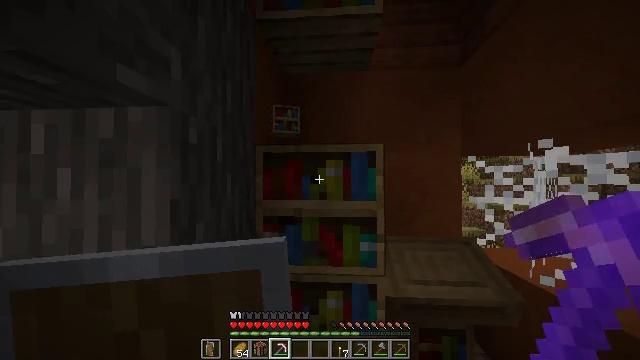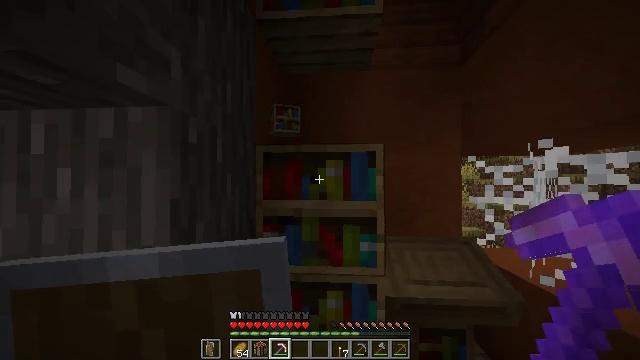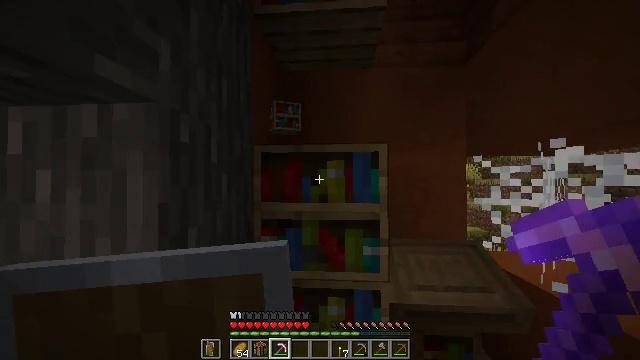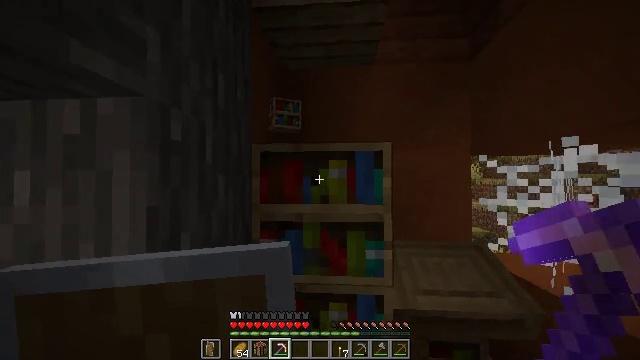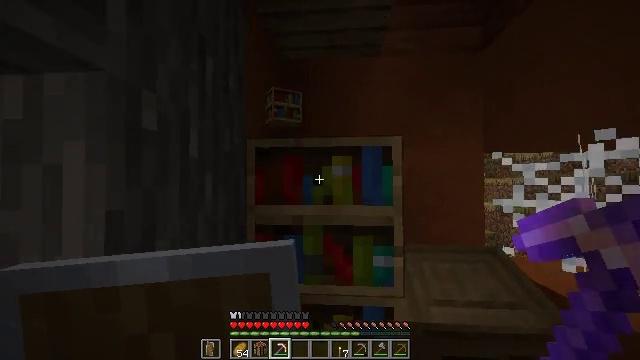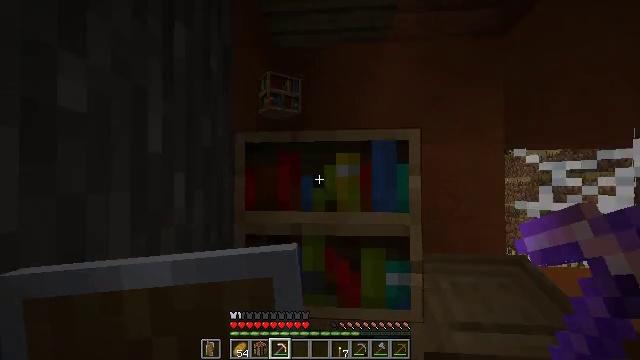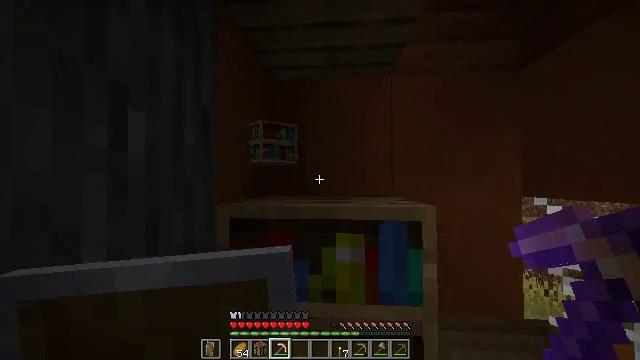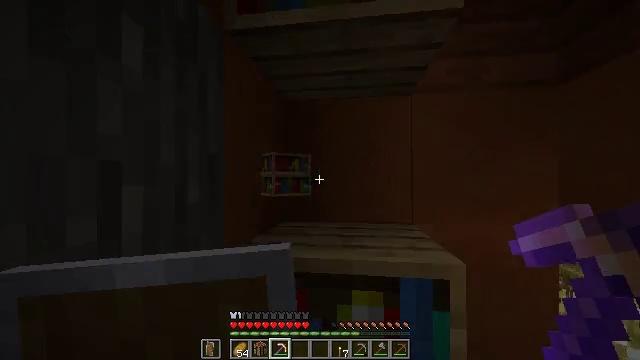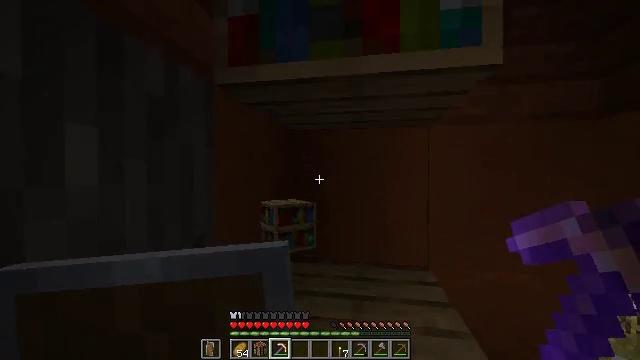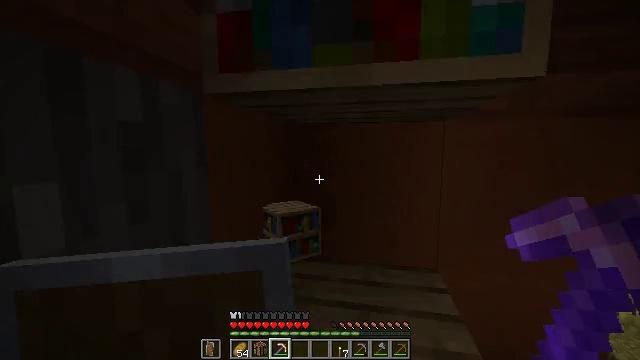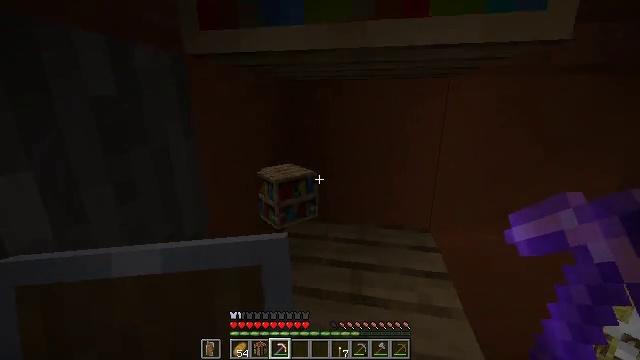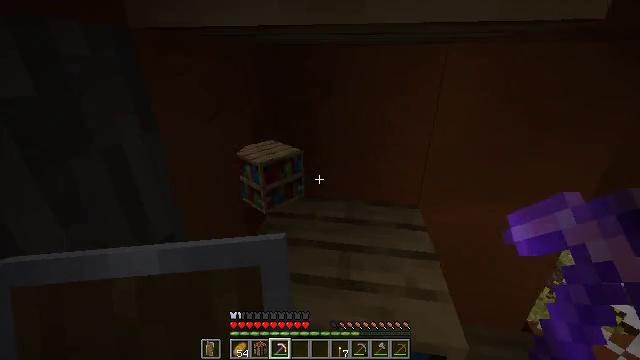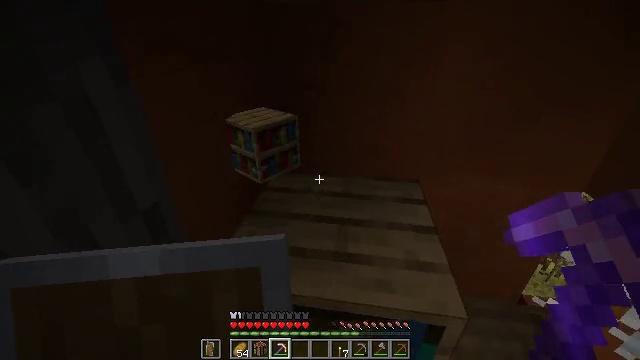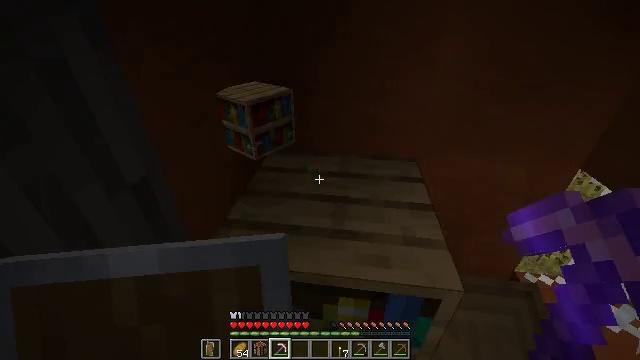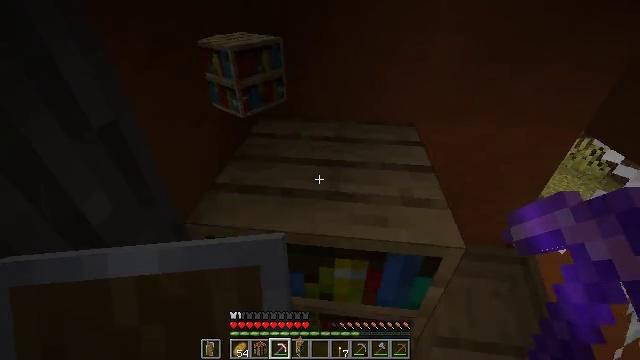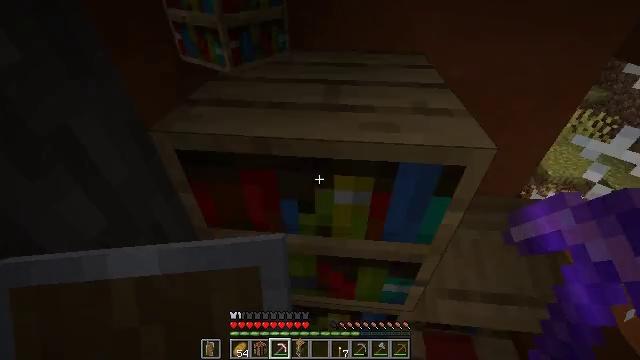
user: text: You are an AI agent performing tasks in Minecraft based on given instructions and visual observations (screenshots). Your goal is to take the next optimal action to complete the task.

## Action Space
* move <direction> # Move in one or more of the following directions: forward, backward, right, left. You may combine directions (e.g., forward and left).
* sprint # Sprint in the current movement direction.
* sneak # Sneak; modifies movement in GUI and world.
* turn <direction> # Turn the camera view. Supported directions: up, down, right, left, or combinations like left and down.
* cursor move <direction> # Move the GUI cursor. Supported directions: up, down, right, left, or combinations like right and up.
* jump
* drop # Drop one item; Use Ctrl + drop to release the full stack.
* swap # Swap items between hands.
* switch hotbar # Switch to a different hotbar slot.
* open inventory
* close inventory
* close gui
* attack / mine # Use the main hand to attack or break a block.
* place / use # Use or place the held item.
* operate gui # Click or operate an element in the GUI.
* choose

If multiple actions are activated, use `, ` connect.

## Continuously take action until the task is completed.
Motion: motion action
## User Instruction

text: Attack the bookshelf to recycle it.
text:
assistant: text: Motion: no_op
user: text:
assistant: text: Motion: move forward
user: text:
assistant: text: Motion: move forward
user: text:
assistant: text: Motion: move forward
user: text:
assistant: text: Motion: move forward
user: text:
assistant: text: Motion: move forward, jump
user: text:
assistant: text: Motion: move forward, turn left, jump
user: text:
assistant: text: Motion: move forward, turn left and down, jump
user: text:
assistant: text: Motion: move back, turn left and down
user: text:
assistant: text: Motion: move back, turn down
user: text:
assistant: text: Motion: move back, turn right and down
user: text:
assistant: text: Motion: move back, turn down
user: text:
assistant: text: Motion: move back, turn down
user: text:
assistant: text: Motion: move back, turn right and down
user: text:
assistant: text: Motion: move back, turn right and down
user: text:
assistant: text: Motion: move back, turn right and down
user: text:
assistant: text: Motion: move back, turn right and down
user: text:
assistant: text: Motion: move back, turn down
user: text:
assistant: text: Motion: move back, turn down
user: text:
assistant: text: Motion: move back, turn down
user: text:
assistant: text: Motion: move back, turn down
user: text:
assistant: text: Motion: move back
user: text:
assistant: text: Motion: move back
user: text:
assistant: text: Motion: move back, jump
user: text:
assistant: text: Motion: move back, jump
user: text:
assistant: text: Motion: move back, jump
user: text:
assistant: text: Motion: move back, jump
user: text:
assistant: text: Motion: move back, jump
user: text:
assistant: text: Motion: move back, jump
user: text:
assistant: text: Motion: move back, jump